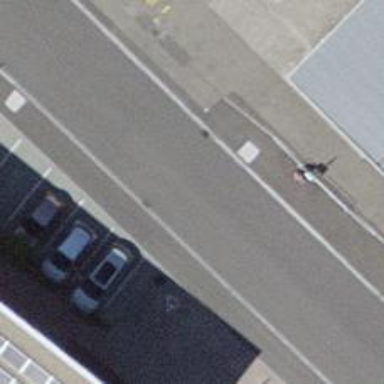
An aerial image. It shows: Public transport stop position.